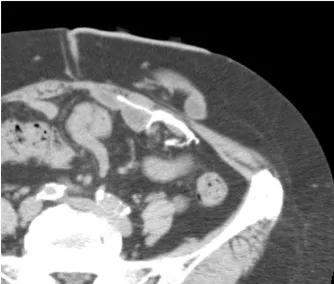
CT images of case 2. . B: CT image 1 year after the repair demonstrated no recurrence of parastomal hernia.
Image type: radiology (ct)